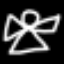
Label: angel